Question: Please guide me how to prevent new rows added automatically on DevExpress.XtraGrid.GridControl
I want to control when new rows is added, in my case i'm using a keydown event (CTRL + I ) for this task. But the grid keep adding new rows automatically if i move the focus (cursor pointer) to the area right below to the last row and click.

The GridControl.MainView is a , which contains the datasource.
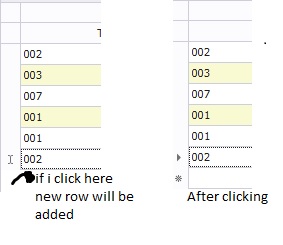
Answer: You can handle the ValidateRow event. If you set 'e.Valid = false' you wont add a new row. So check if your object is empty or invalid and just if the needed values are typed you give the row free.
'''
private void grvMyView_ValidateRow(object sender, ValidateRowEventArgs e)
{
if (grvMyView.IsNewItemRow(e.RowHandle))
{
MyObject obj = grvMyView.GetRow(e.RowHandle) as MyObject;
e.Valid = obj.IsValid();
}
}
'''